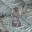
Label: 8